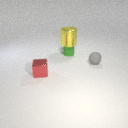
small green rubber cylinder behind small red metal cube